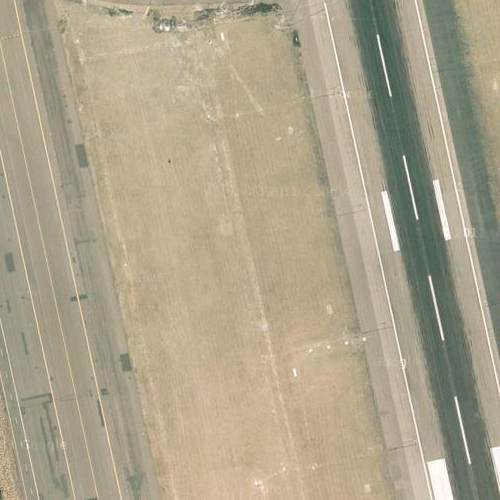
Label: sydney